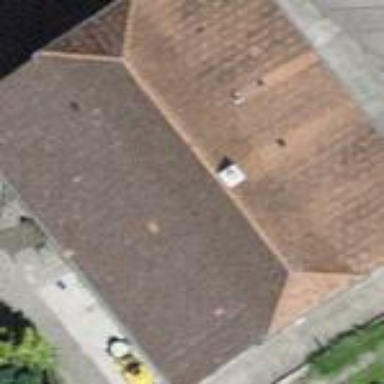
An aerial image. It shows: Residential building with half-hipped roof shape.